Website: crate-barrel
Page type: payment
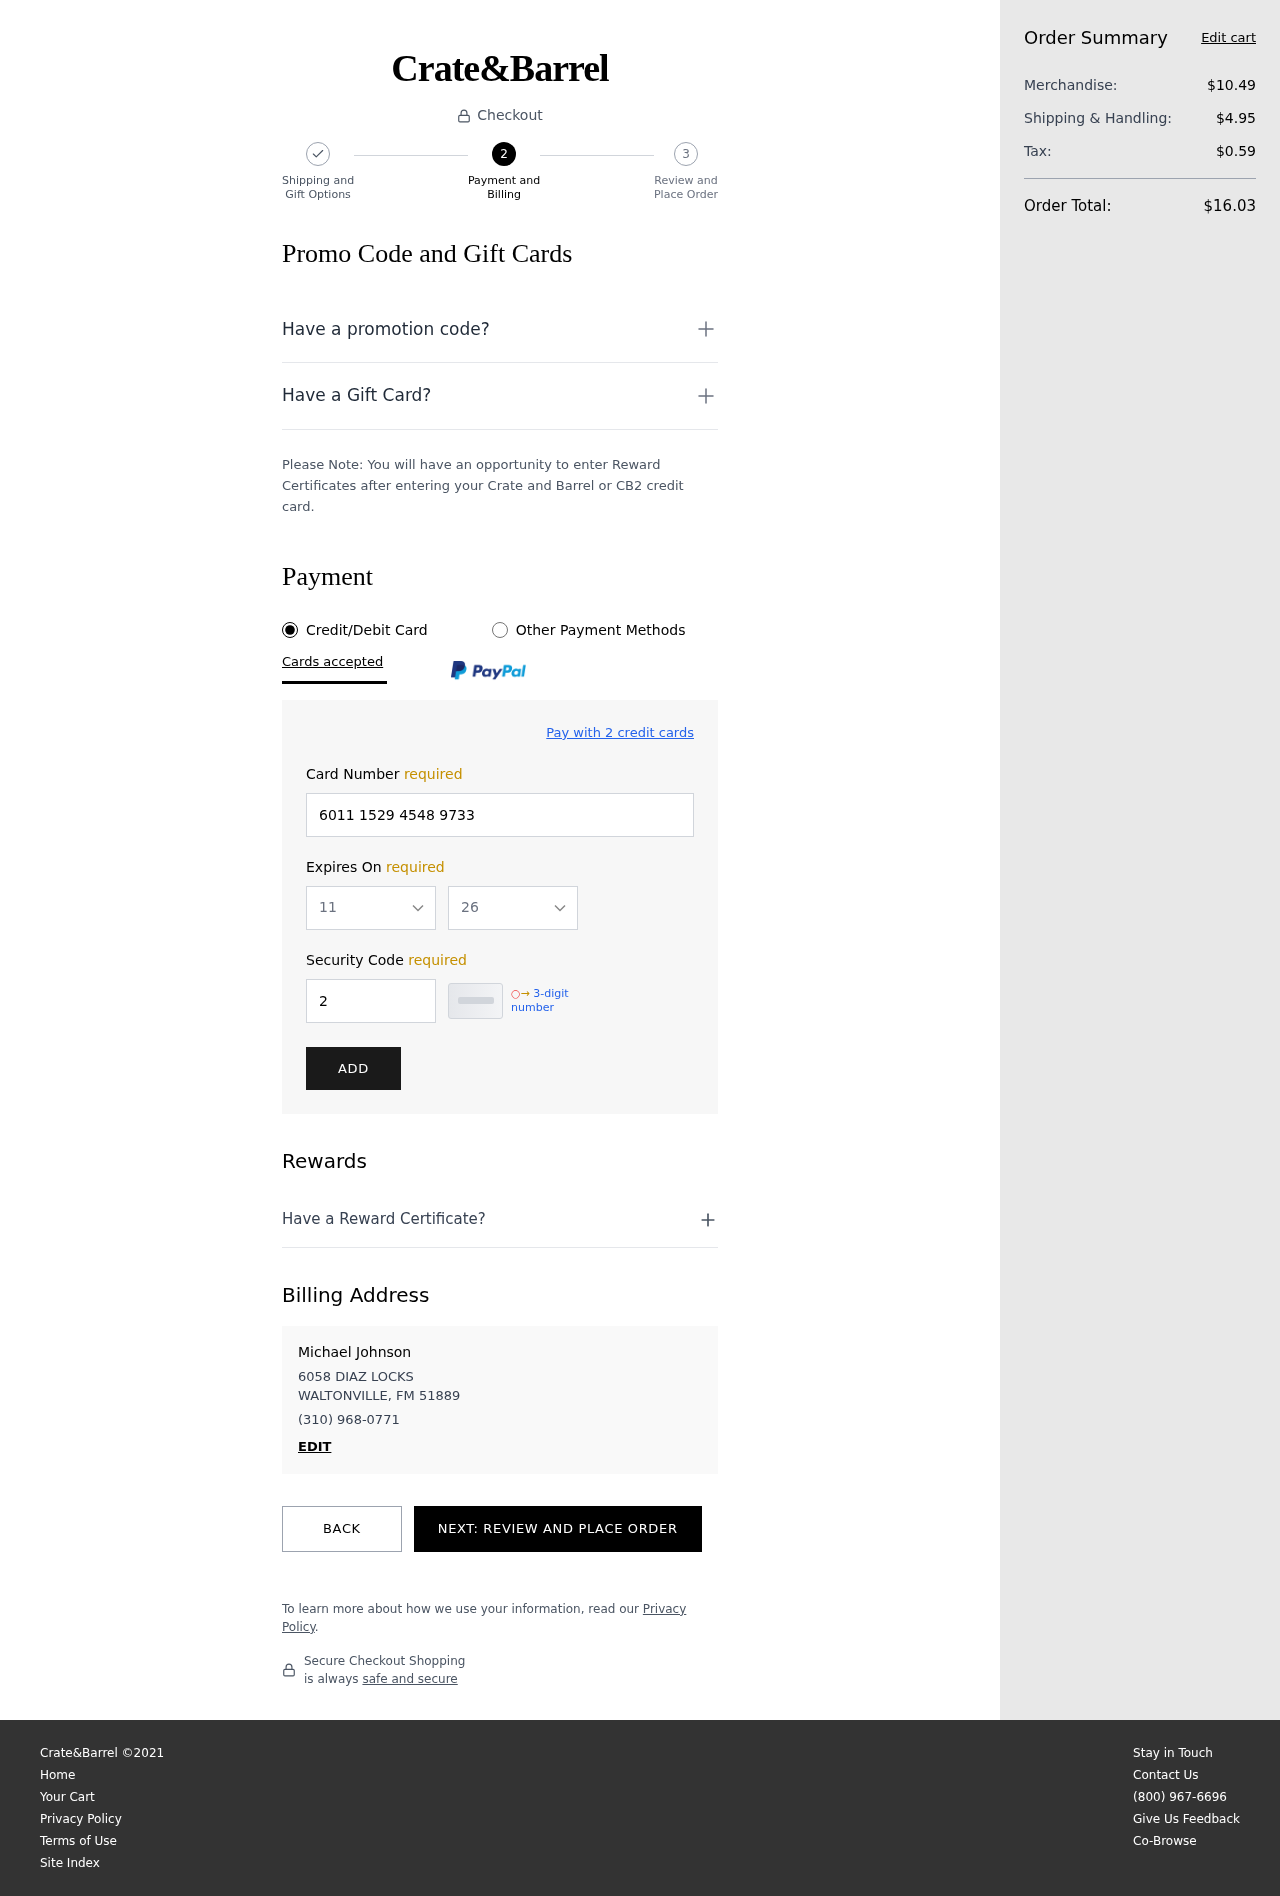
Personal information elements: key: PII_CARD_EXPIRY_MONTH
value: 11
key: PII_CARD_EXPIRY_YEAR
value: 26
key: PII_CITY_STATE_ZIP
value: WALTONVILLE, FM 51889
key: PII_FULLNAME
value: Michael Johnson
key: PII_PHONE
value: (310) 968-0771
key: PII_STREET
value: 6058 DIAZ LOCKS
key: PII_CARD_NUMBER
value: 6011 1529 4548 9733
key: PII_CARD_CVV
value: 214
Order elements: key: ORDER_SUBTOTAL
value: $10.49
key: ORDER_SHIPPING_COST
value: $4.95
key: ORDER_TAX
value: $0.59
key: ORDER_TOTAL
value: $16.03